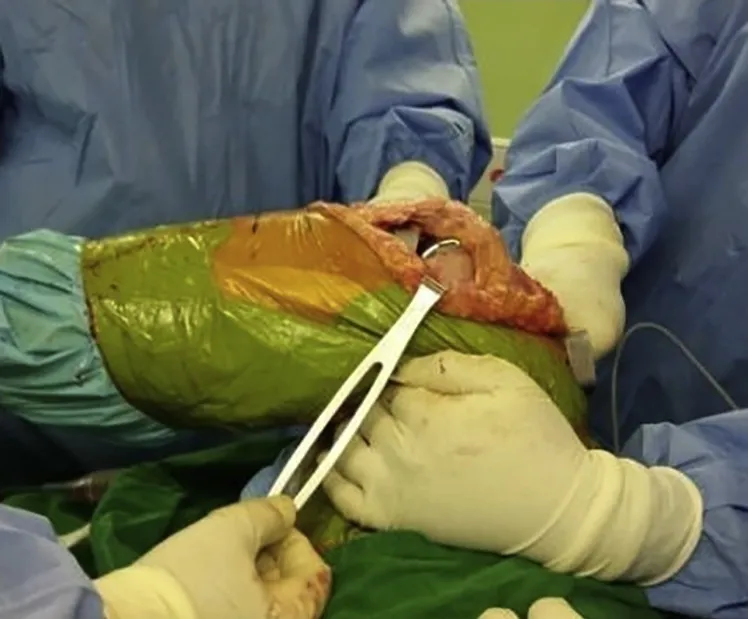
After the extensor realignment, patella tracked centrally in the patellofemoral groove located centrally throughout the range of motion, and the hip was flexed 90. and passive knee flexion against gravity was 90.
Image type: medical_photograph (other_medical_photograph)